Question: I'd like to have this kind of custom title bar in my Android application:

- - - -
When clicking on (A) or (C), it would start an activity.
When clicking on (B) it would present a little menu, eventually starting other activities.
Do you know how this can be achieved in Android?
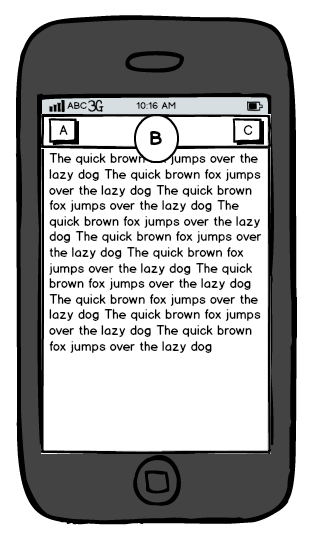
Answer: Try this, Am using 'Relative layout' and 'Framelayout'.

'''
<?xml version="1.0" encoding="utf-8"?>
<RelativeLayout xmlns:android="http://schemas.android.com/apk/res/android"
android:layout_width="fill_parent"
android:layout_height="fill_parent"
android:orientation="vertical" >
<RelativeLayout
android:id="@+id/parent_linear"
android:layout_width="fill_parent"
android:layout_height="wrap_content" >
<Button
android:id="@+id/button1"
android:layout_width="wrap_content"
android:layout_height="wrap_content"
android:layout_alignParentLeft="true"
android:text="Button1" />
<Button
android:id="@+id/button2"
android:layout_width="wrap_content"
android:layout_height="wrap_content"
android:layout_alignParentRight="true"
android:text="Button2" />
</RelativeLayout>
<RelativeLayout
android:layout_width="fill_parent"
android:layout_height="wrap_content"
android:layout_below="@id/parent_linear" >
<TextView
android:layout_width="fill_parent"
android:layout_height="wrap_content"
android:text="Lorem Ipsum is simply dummy text of the printing and typesetting industry. Lorem Ipsum has been the industry&apos;s standard dummy text ever since the 1500s, when an unknown printer took a galley of type and scrambled it to make a type specimen book" />
</RelativeLayout>
<FrameLayout
android:layout_width="wrap_content"
android:layout_height="wrap_content"
android:layout_alignParentTop="true"
android:layout_centerHorizontal="true" >
<Button
android:id="@+id/button3"
android:layout_width="wrap_content"
android:layout_height="80dip"
android:background="@drawable/ic_launcher" />
</FrameLayout>
'''